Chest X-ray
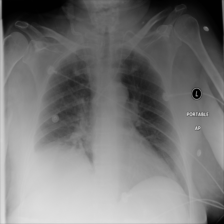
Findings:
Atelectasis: negative
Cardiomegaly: negative
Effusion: negative
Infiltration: negative
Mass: negative
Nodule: negative
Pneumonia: negative
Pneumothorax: negative
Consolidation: negative
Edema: negative
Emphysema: negative
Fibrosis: negative
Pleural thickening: negative
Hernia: negative